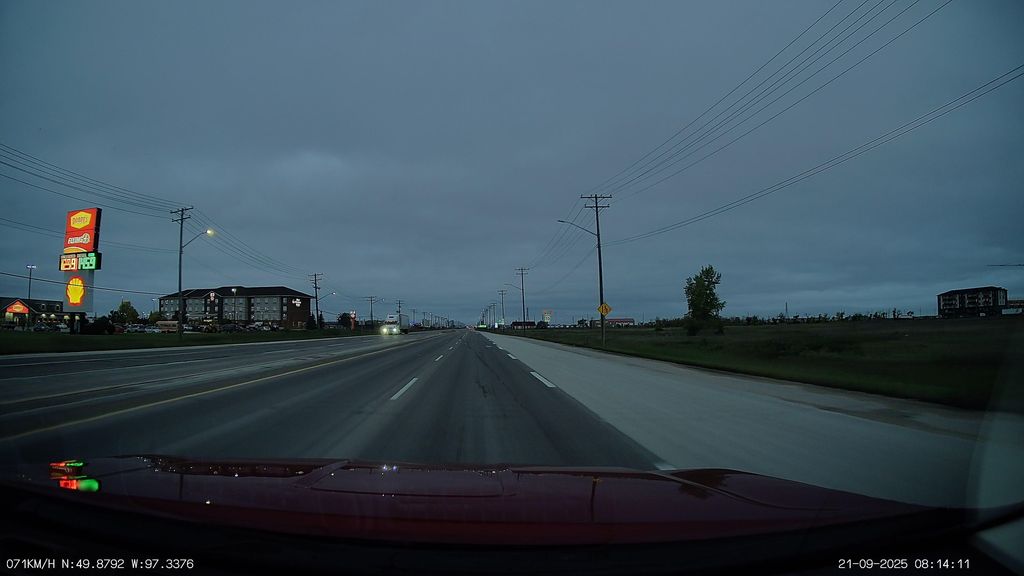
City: winnipeg